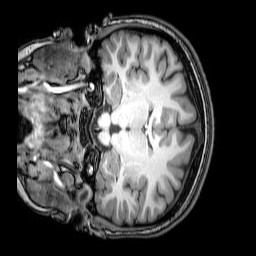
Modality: T1w
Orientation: coronal
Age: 18
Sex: female